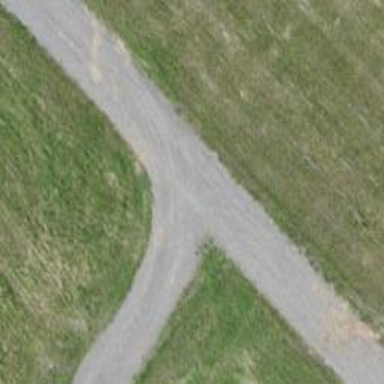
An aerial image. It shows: Muddy track road with grade 4 track type.